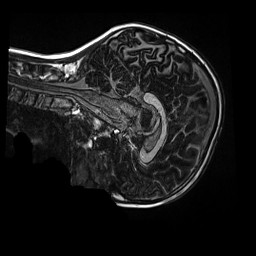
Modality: MP2RAGE
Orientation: sagittal
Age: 10
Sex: female
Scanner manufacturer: siemens
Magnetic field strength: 3 T
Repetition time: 4 s
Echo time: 0.00303 s